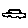
Label: car